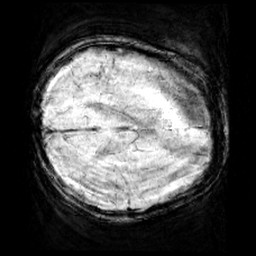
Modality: minIP
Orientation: axial
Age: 9
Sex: male
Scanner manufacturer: siemens
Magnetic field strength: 3 T
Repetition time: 0.027 s
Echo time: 0.02 s